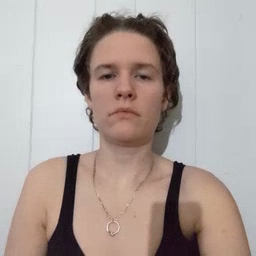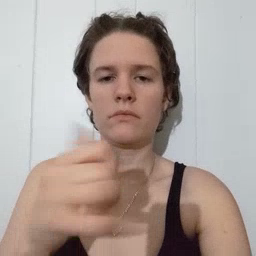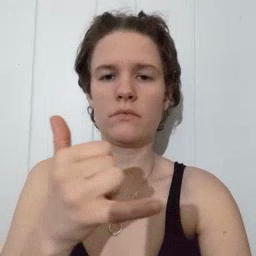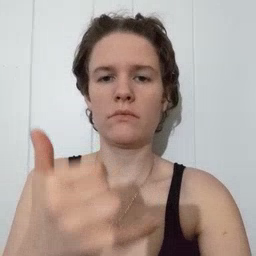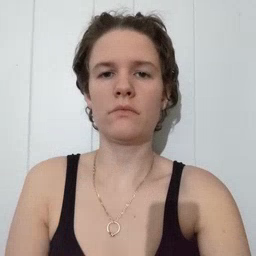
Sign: yellow